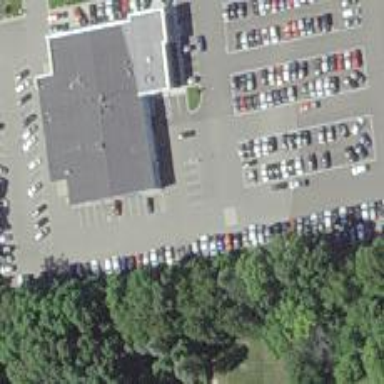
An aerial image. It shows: Shop that sells cars.